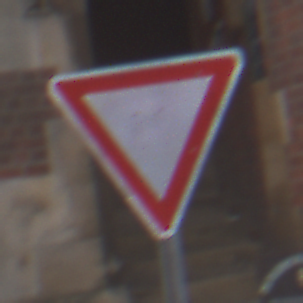
Verkehrszeichen: VorfahrtGewaehren
Umgebung: Outdoor, Urban
Tageszeit: Midday
Wetter: Overcast
Licht: Natural
Jahreszeit: NotSpecified
Kontrast: LowContrast